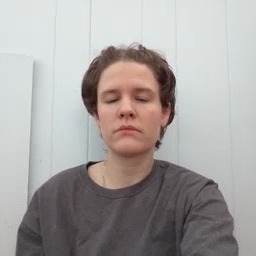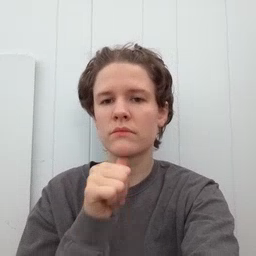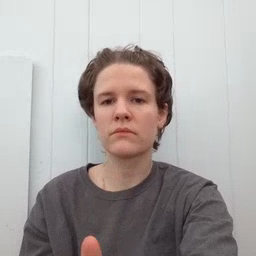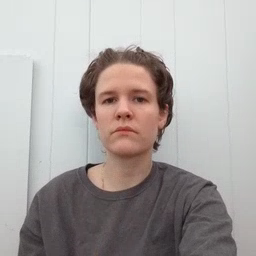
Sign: not